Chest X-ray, PA view. Patient: 66 years old, sex M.
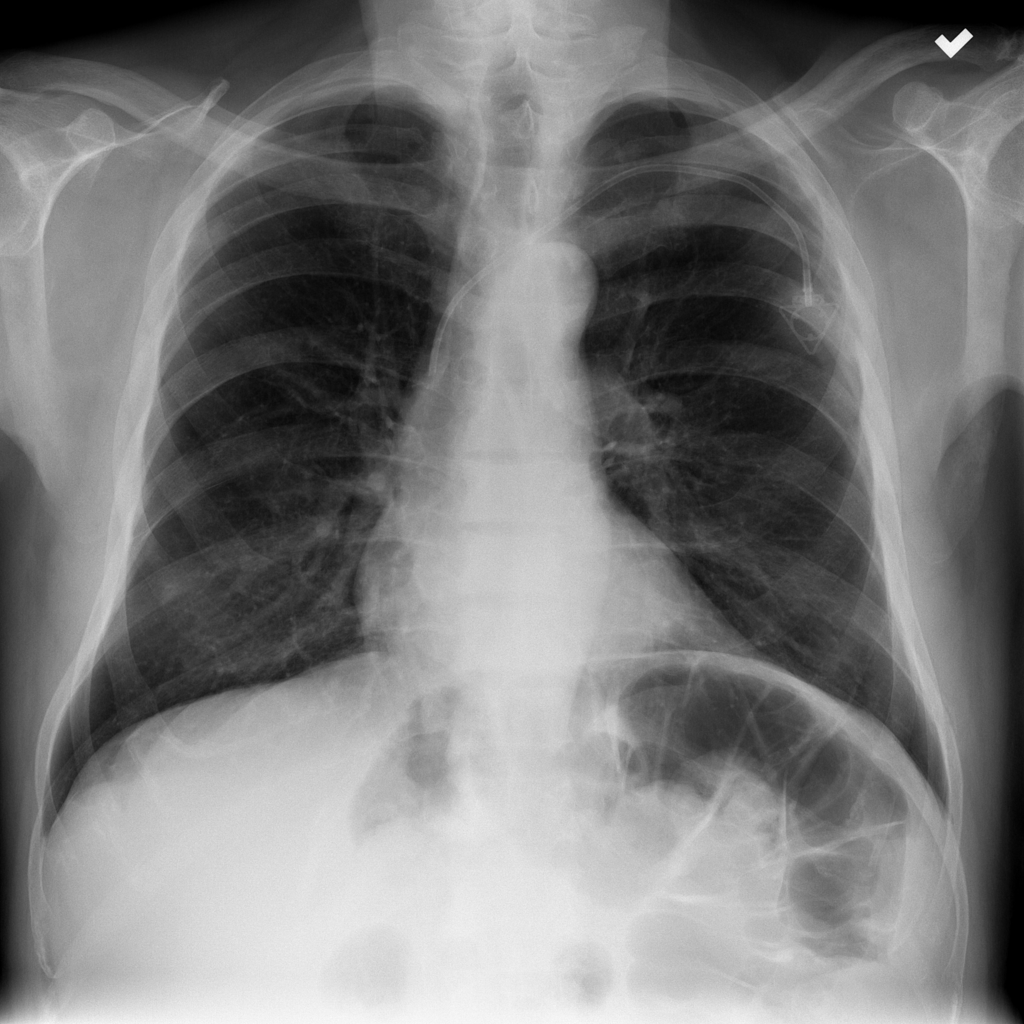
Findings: No Finding